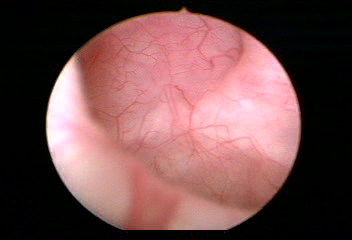
Modality: WLC
Class: Normal mucosa
Bladder cancer association: No